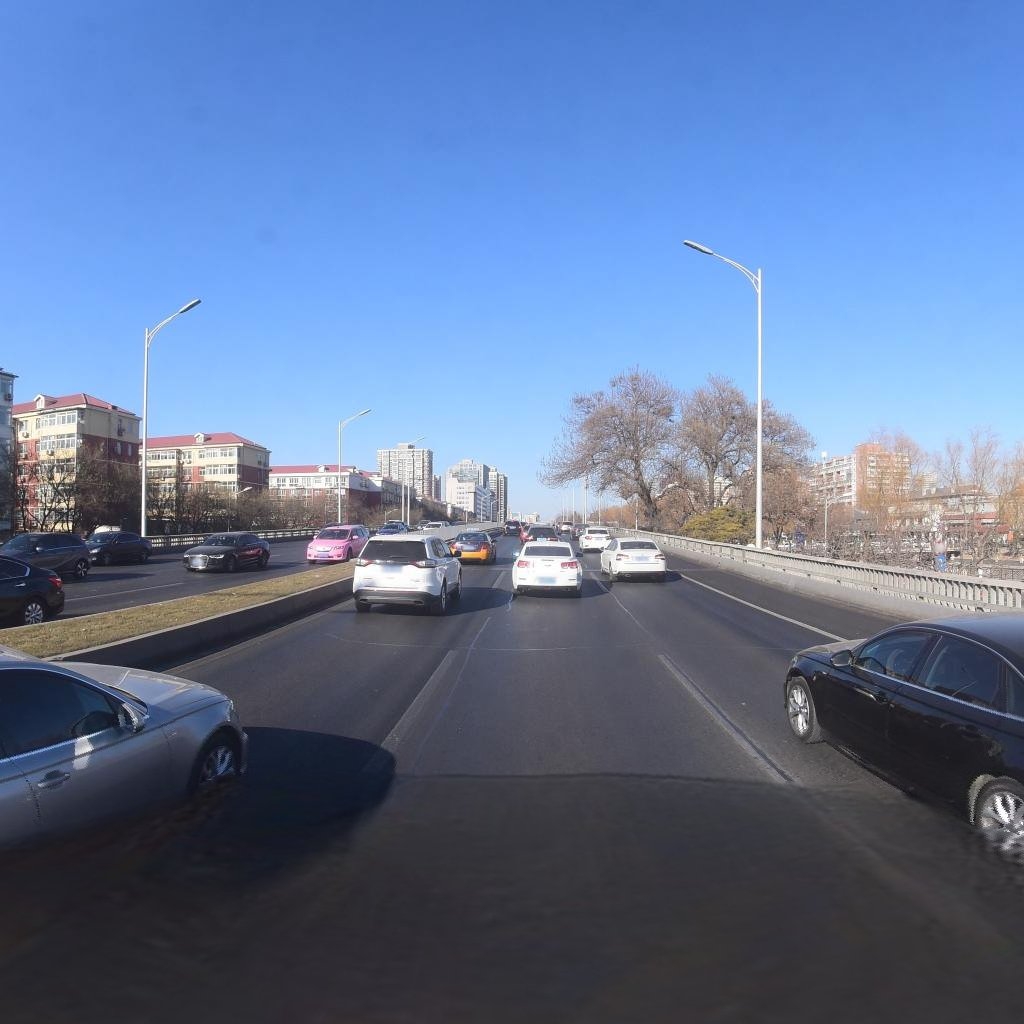
Region: Xicheng
Road damage annotations: longitudinal patch, longitudinal patch, longitudinal patch, transverse patch, longitudinal patch